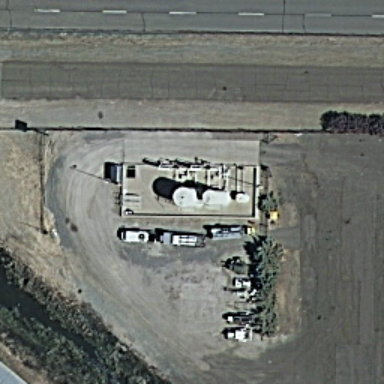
Some small storage tanks are on the ground with some cars beside .